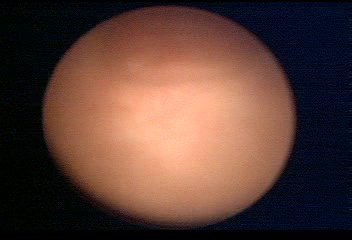
Modality: WLC
Class: Foreign bodies
Subclass: AirBubble
Bladder cancer association: No
Annotated structures: Air bubble